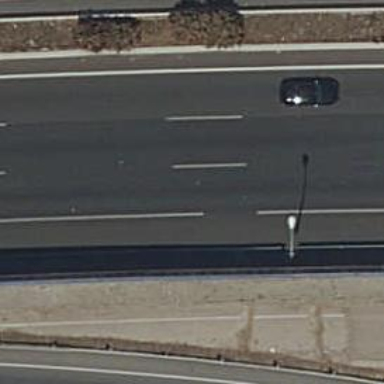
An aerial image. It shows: Asphalt motorway.